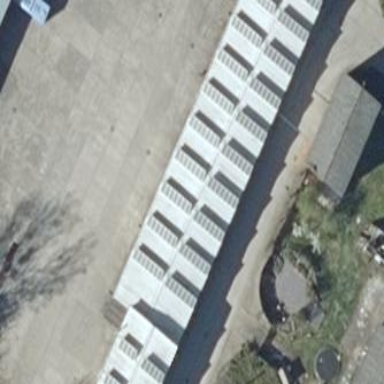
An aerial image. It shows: Building equipped with small solar photovoltaic panel for generating electricity.